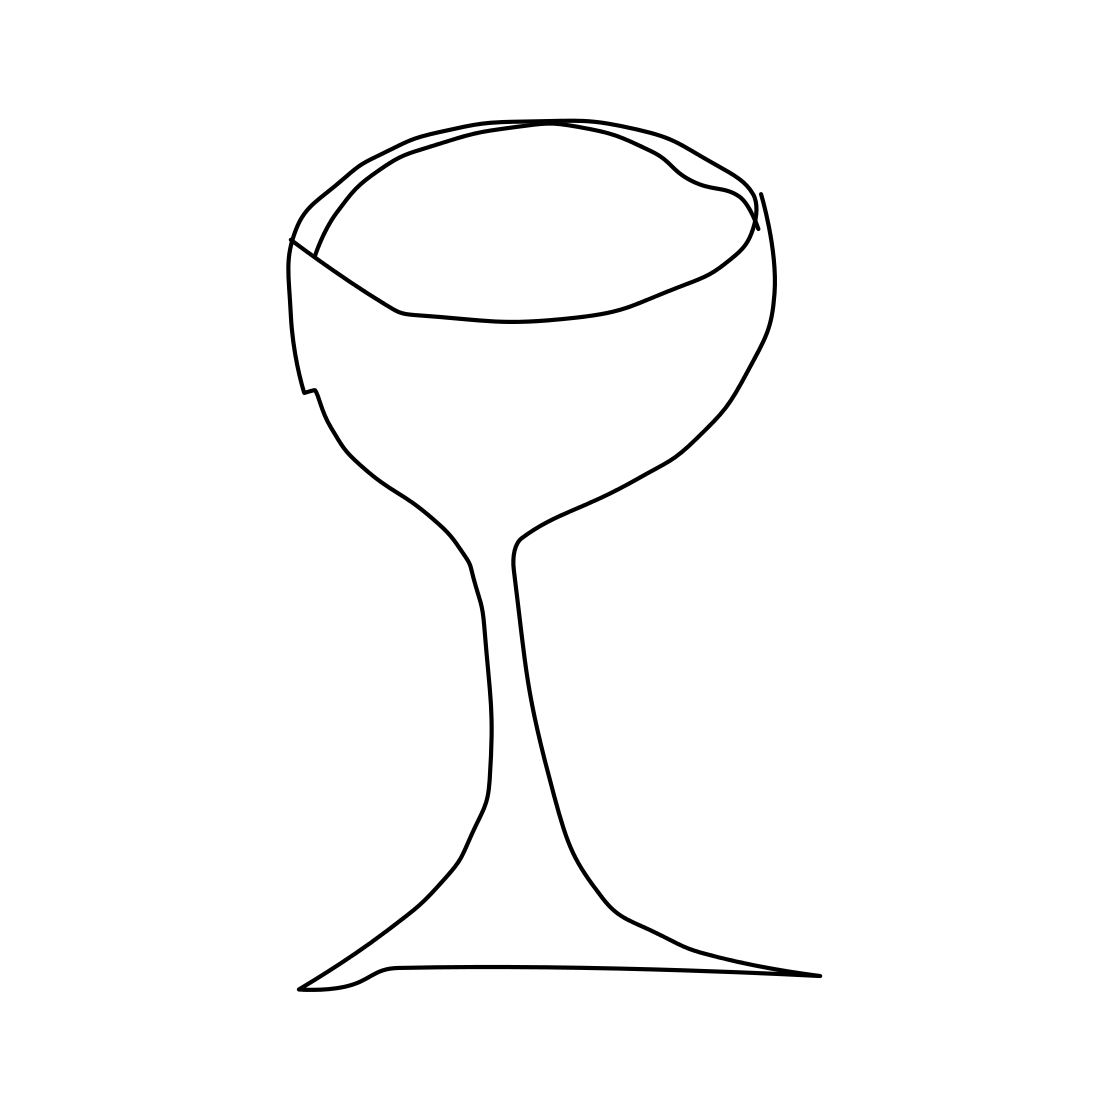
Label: wineglass